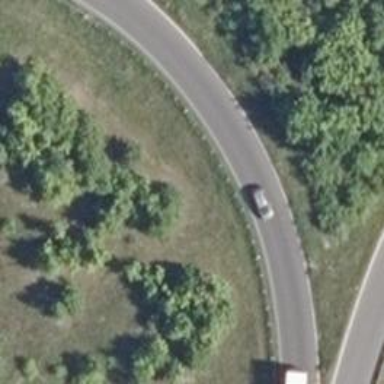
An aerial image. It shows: Trunk link highway.